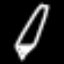
Label: pencil